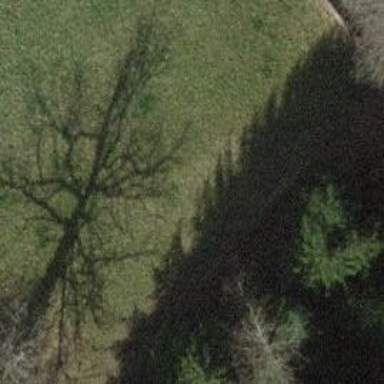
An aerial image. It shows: Path.